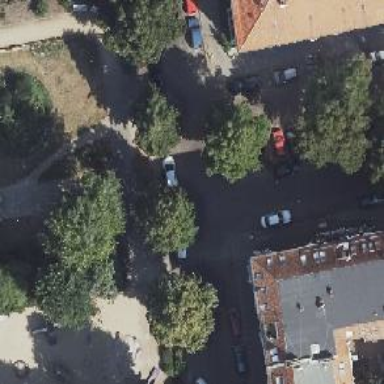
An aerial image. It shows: Bicycle parking area on the ground in pedestrian zone.